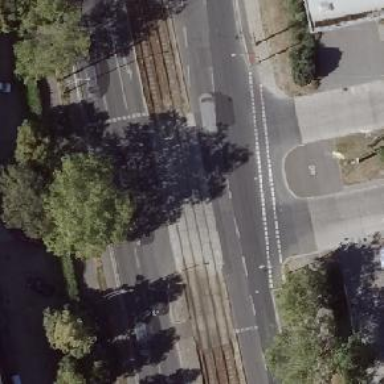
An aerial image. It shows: Tram level crossing on railway.